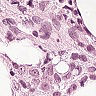
Metastatic tissue present: yes